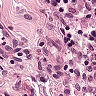
Metastatic tissue present: no